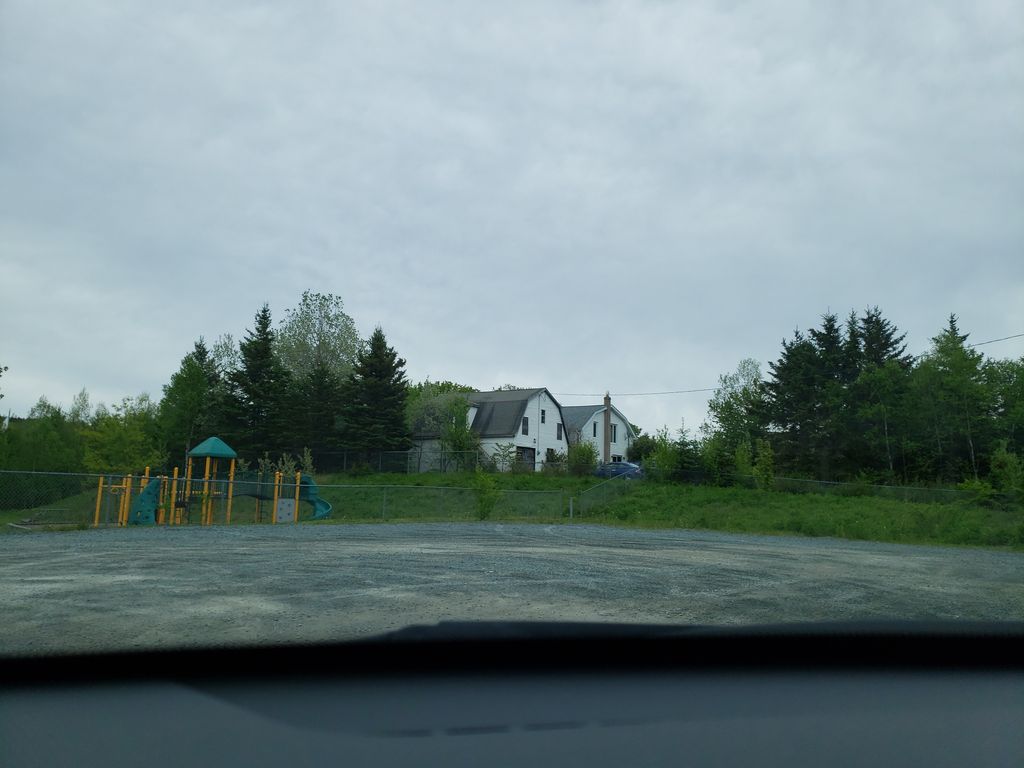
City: halifax